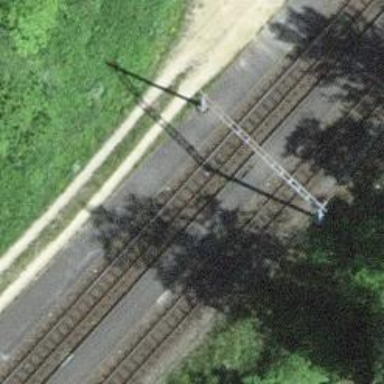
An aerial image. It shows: Public transport stop position along the railway.